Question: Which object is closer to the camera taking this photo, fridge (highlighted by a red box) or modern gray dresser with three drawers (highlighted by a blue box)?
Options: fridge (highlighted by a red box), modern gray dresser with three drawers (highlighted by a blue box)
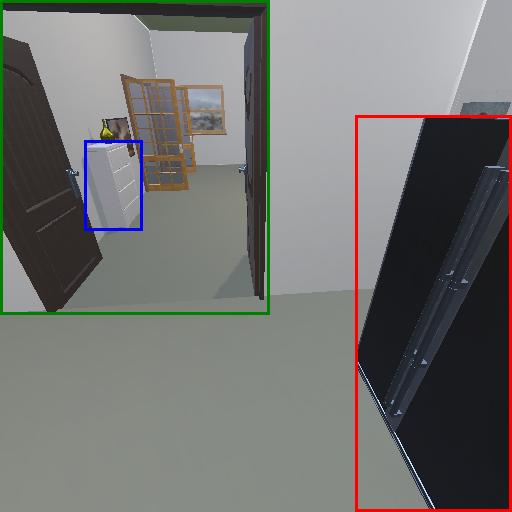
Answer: fridge (highlighted by a red box)